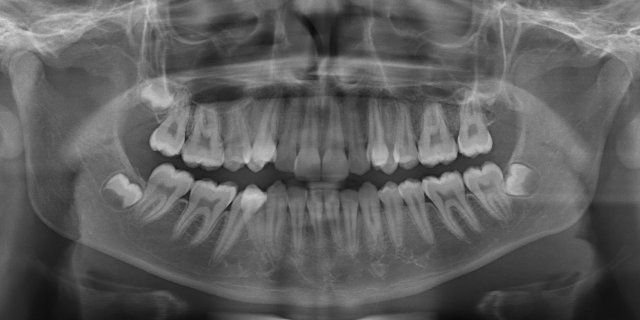
adult